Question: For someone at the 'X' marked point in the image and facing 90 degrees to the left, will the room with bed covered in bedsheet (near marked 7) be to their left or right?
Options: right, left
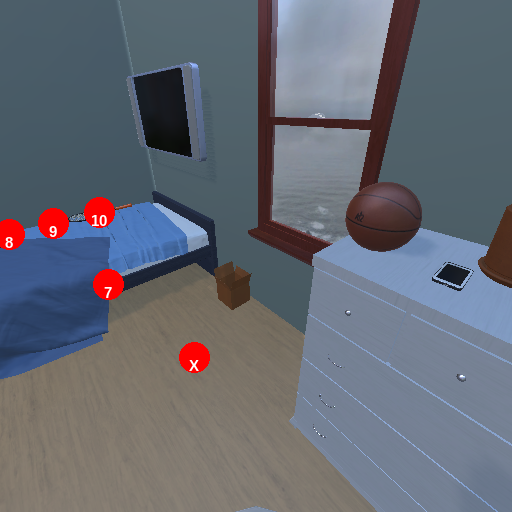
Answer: right